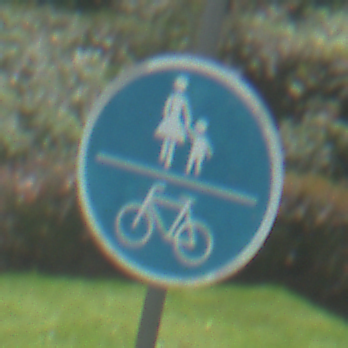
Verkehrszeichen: GemeinsamerGehUndRadweg
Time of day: Midday
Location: Outdoor (Nature)
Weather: PartlyCloudy
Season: NotSpecified
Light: Natural